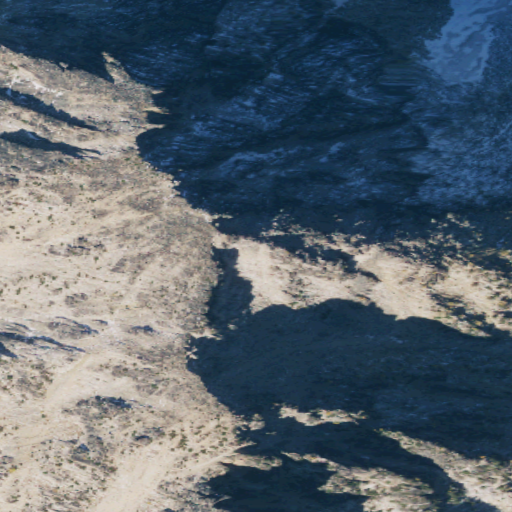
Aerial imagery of mountain in Washington named Lake Mountain containing barren land and grassland